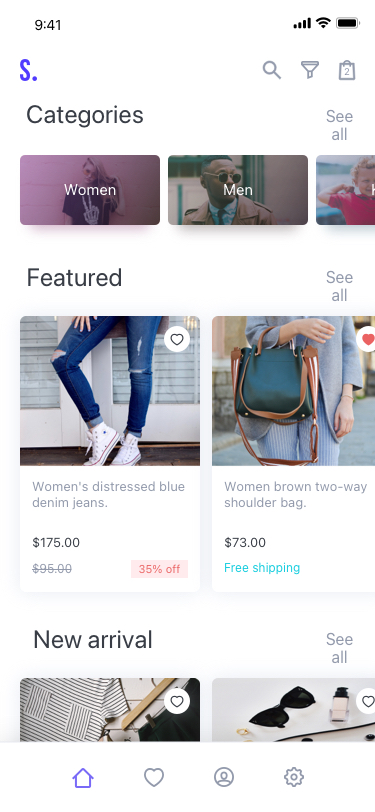
Text in this UI design:
New arrival
See all
Featured
See all
Women
Men
Kids
See all
Categories